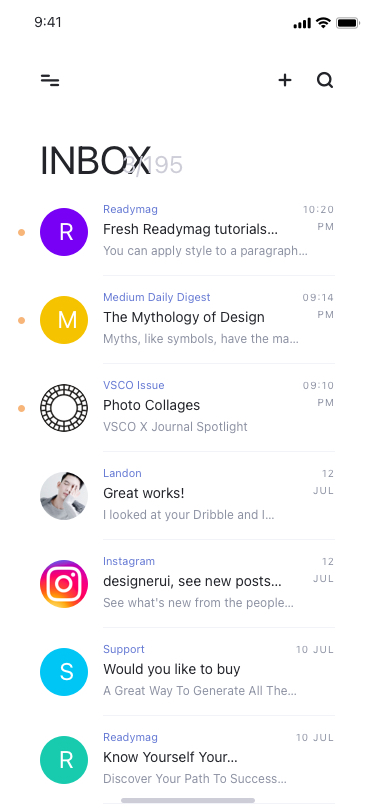
Text in this UI design:
Fresh Readymag tutorials…
You can apply style to a paragraph…
Readymag
R
10:20 pm
designerui, see new posts…
See what's new from the people…
Instagram
12 Jul
Would you like to buy
A Great Way To Generate All The…
Support
S
10 Jul
Know Yourself Your…
Discover Your Path To Success…
Readymag
R
10 Jul
The Mythology of Design
Myths, like symbols, have the ma…
Medium Daily Digest
M
09:14 pm
Photo Collages
VSCO X Journal Spotlight
VSCO Issue
09:10 pm
Great works!
I looked at your Dribble and I…
Landon
12 Jul
INBOX
3/195